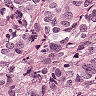
Metastatic tissue present: yes